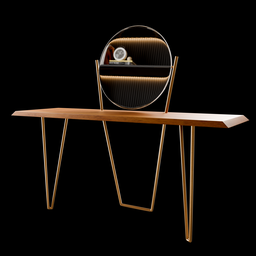
Label: furniture